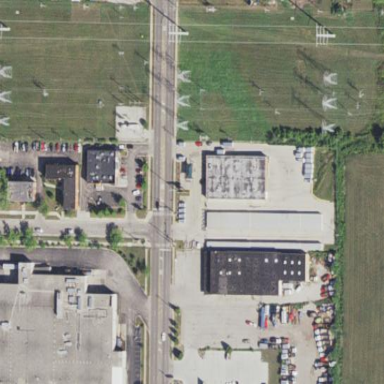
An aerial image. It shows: Commercial area with storage rental shop.